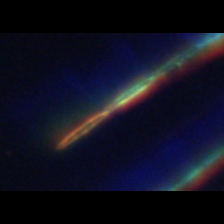
Taxon: Psuedo-nitzschia
Group: Diatoms